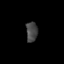
Tissue: prostate
Cell type: B cells
Senescence score: 0.3171
Nuclear area (px): 226
Mean DAPI intensity: 69.279